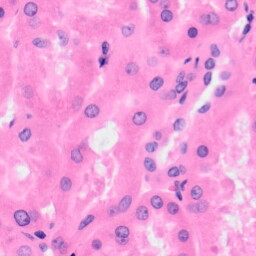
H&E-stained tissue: Kidney